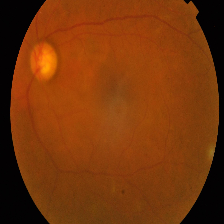
Diabetic retinopathy grade: Proliferative DR